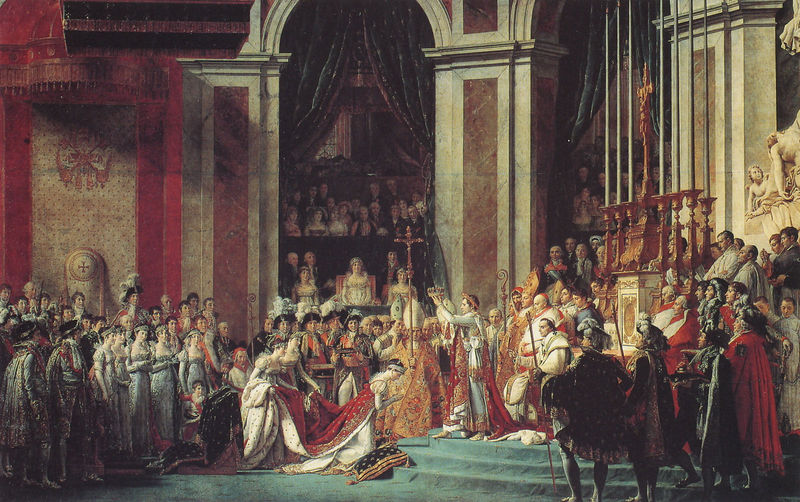
Titel: Die Krönung Napoleons I. und der Kaiserin Joséphine in der Kathedrale Nortre- Dame in Paris, 2.12.1804
Institution: Paris, Musée du Louvre
Schlagwörter: gemälde, menschen, frankreich, stuhl, kirche, geistlicher, krone, stab, zuschauer, saal, bischof, kaiser, könig, papst, thron, realistisch, kreuz, knien, napoleon, ritter, altar, krönung, messe, mitra, königin, josephine, wachen, christentum, hofstaat, kaiserin, thronsaal, mesnchen, 1500